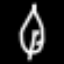
Label: leaf